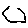
Label: hexagon